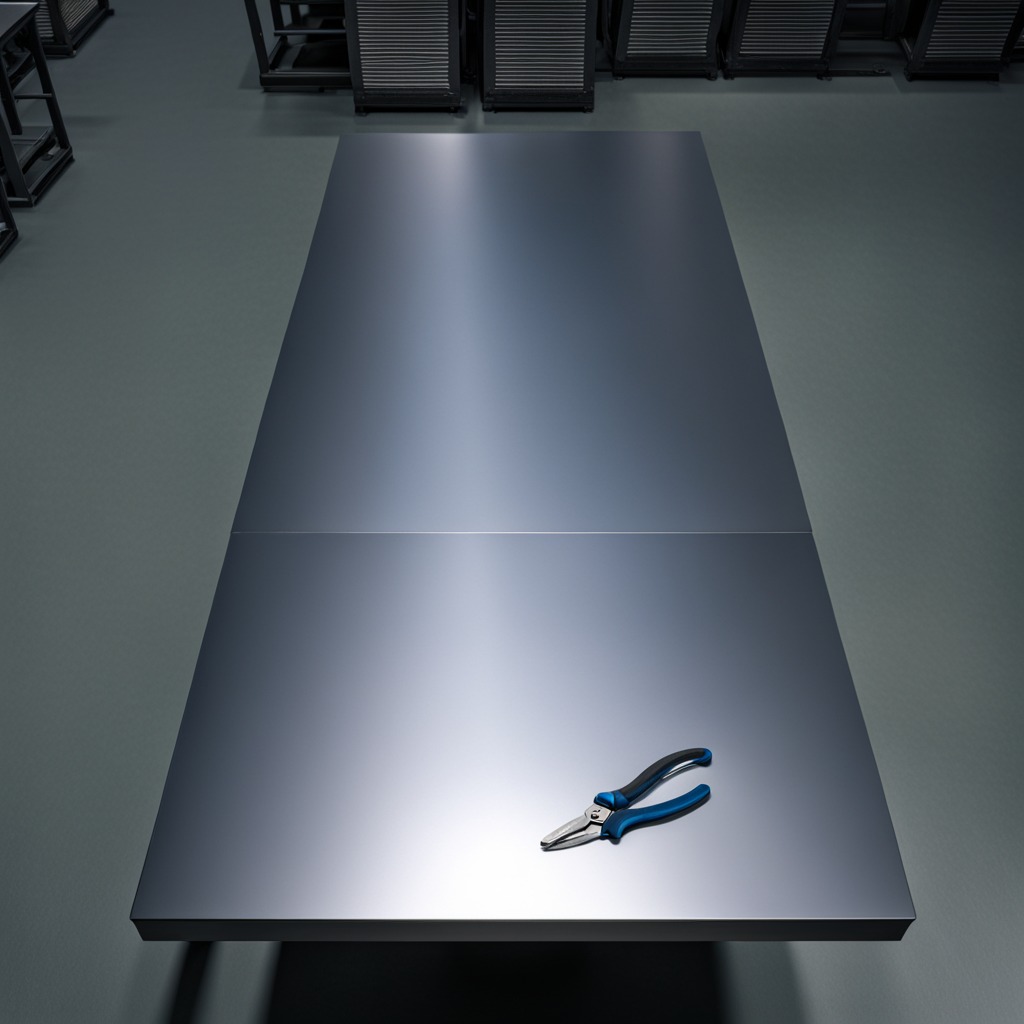
A plier is lying on the tabletop.